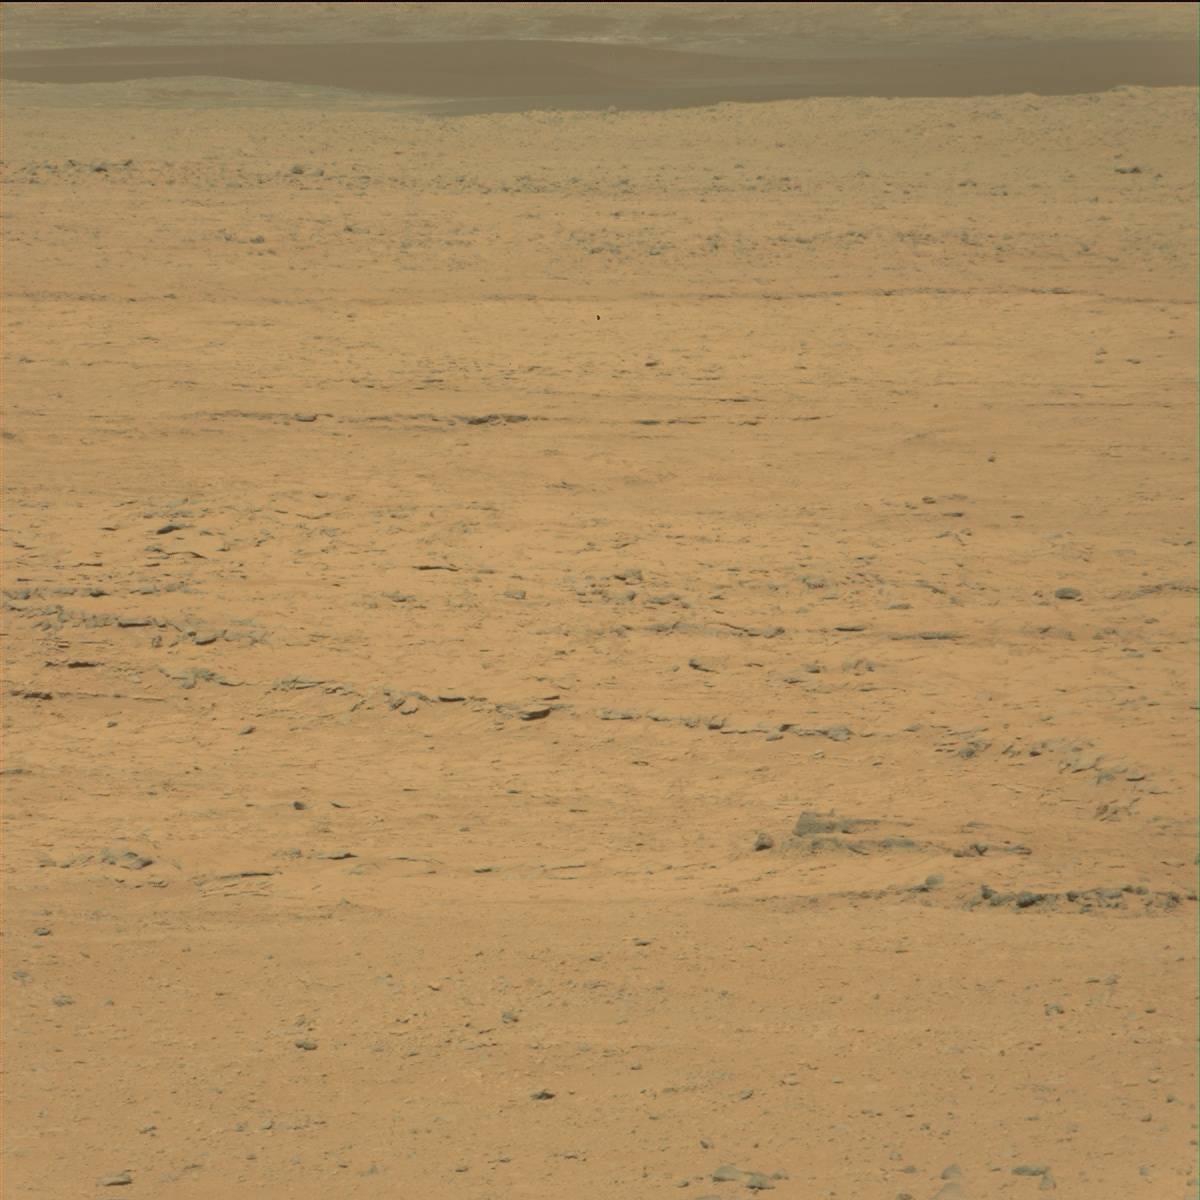
Terrain classes present: Bedrock, Ridge, Rock, Sand / Soil